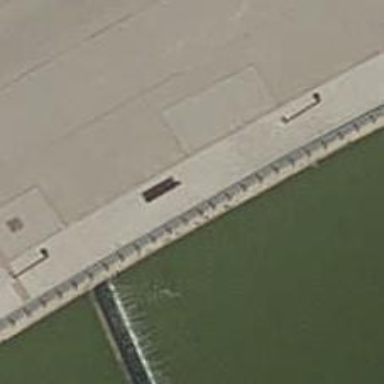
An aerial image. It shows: Bench for seating.